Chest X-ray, AP view. Patient: 38 years old, sex M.
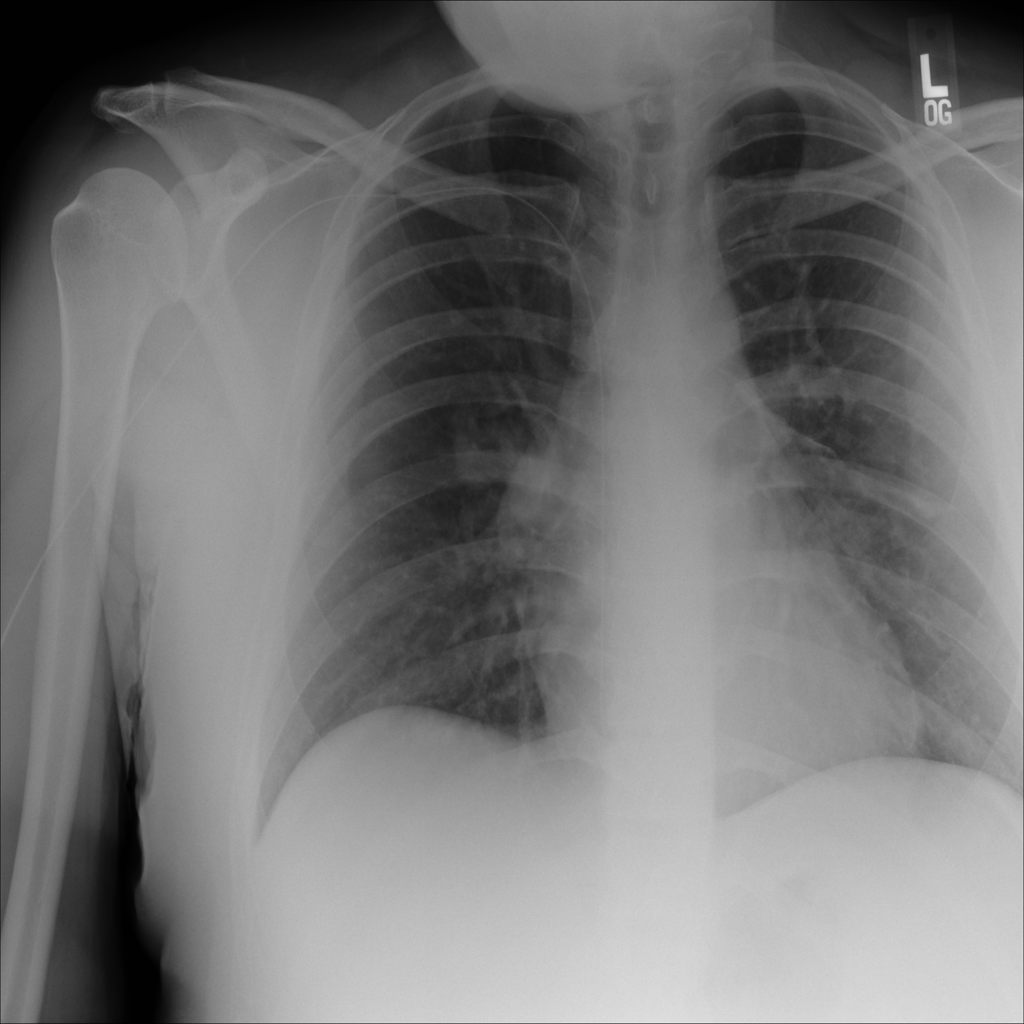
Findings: Nodule